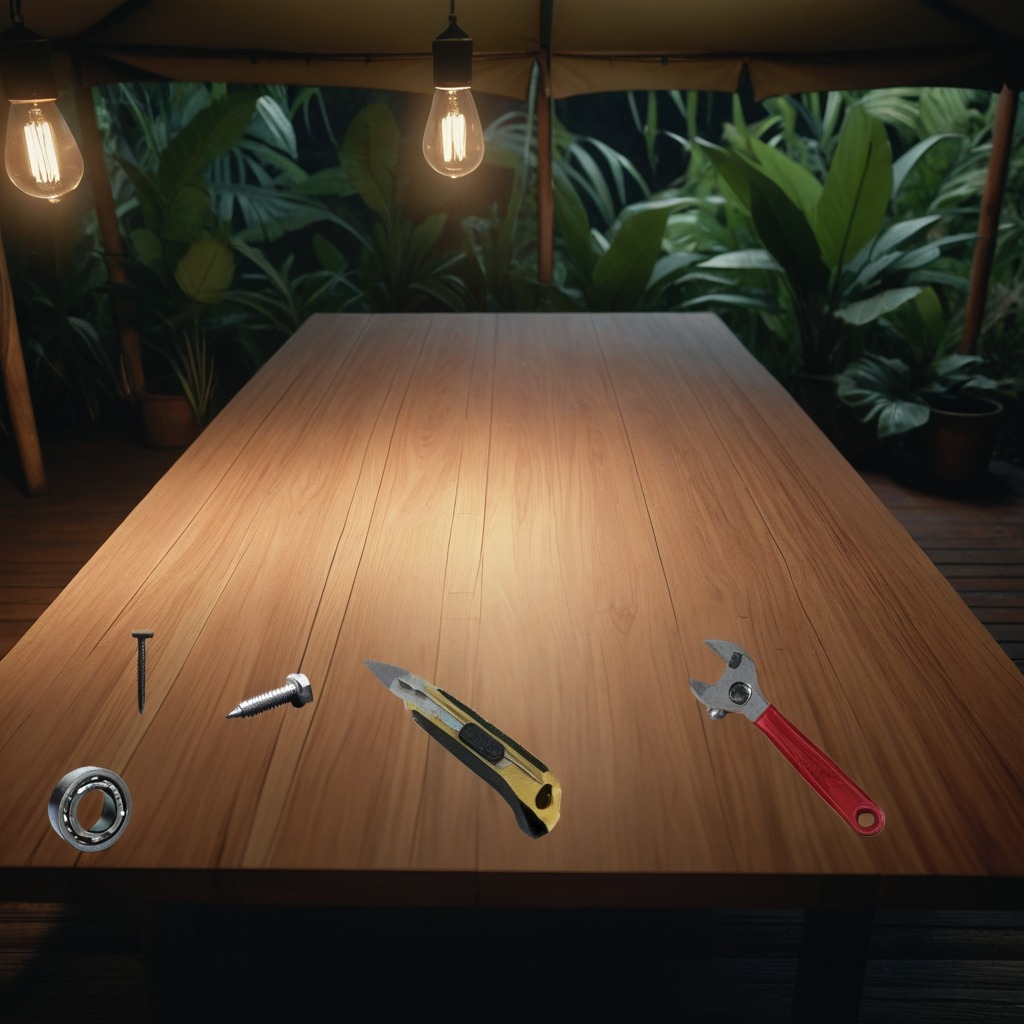
A metal ball bearing, a utility knife, a metal machine screw, an iron nail, and a wrench are lying on the wooden table.